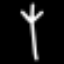
Label: fork